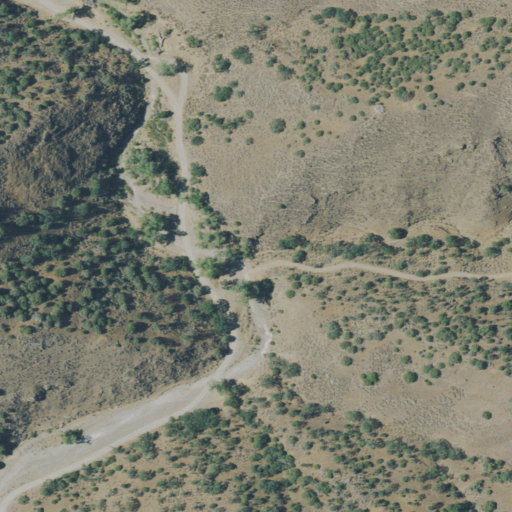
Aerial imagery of valley in California named Sulphur Gulch containing shrub, grassland, and mixed forest